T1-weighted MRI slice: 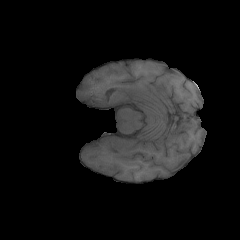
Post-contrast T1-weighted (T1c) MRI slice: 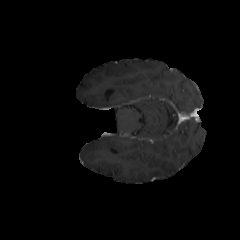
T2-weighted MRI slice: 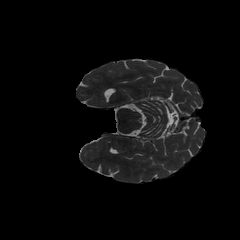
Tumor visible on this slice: no